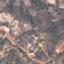
Label: HerbaceousVegetation